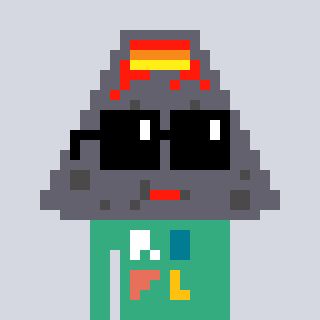
a pixel art character with square black sunglasses, a volcano-shaped head and a teal-colored body on a cool background